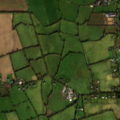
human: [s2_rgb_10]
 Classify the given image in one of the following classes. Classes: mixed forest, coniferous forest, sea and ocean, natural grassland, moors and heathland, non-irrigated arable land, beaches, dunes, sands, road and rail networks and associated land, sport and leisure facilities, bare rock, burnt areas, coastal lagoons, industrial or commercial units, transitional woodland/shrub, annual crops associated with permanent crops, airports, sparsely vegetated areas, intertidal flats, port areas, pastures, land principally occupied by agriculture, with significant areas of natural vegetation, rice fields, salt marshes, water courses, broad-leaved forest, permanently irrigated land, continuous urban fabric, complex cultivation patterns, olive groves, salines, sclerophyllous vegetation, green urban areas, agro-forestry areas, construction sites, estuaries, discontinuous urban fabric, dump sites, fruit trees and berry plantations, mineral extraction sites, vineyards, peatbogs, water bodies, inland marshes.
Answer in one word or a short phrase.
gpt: non-irrigated arable land, pastures